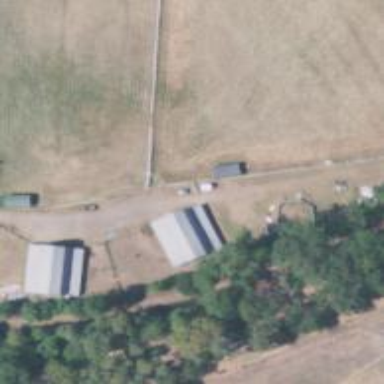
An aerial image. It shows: Stable.